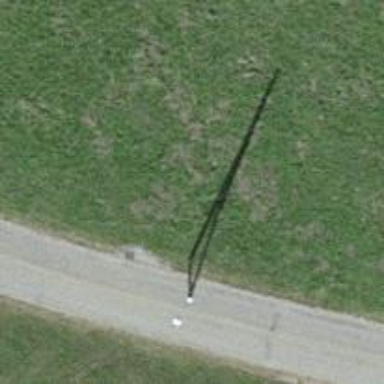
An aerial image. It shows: Guyed pole used for power distribution.